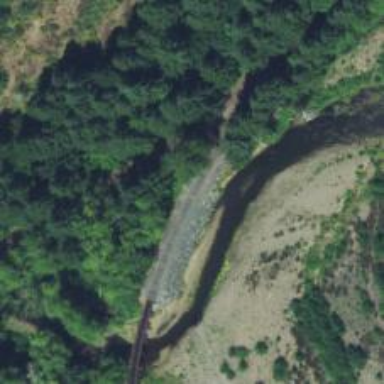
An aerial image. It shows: Preserved railway line with rails.